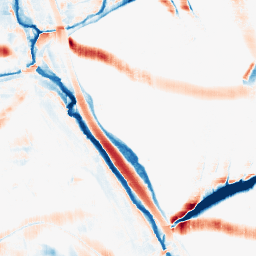
Category: morphological
Decomposition family: morphological_rect
Decomposition parameters: operation: average
width: 20
height: 20
Upsampling method: sinc_hamming
Upsampling parameters: scale: 4
kernel_size: 16
Upsampling scale: 4